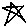
Label: star